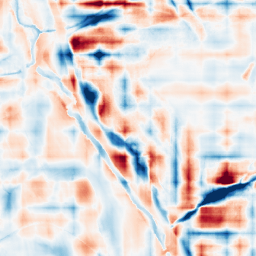
Category: wavelet
Decomposition family: wavelet_reverse_biorthogonal
Decomposition parameters: wavelet: rbio2.4
level: 5
Upsampling method: sinc_hamming
Upsampling parameters: scale: 4
kernel_size: 16
Upsampling scale: 4